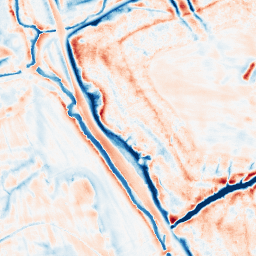
Category: edge_preserving
Decomposition family: bilateral
Decomposition parameters: d: 21
sigma_color: 100
sigma_space: 100
Upsampling method: quintic
Upsampling parameters: scale: 4
Upsampling scale: 4